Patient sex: M
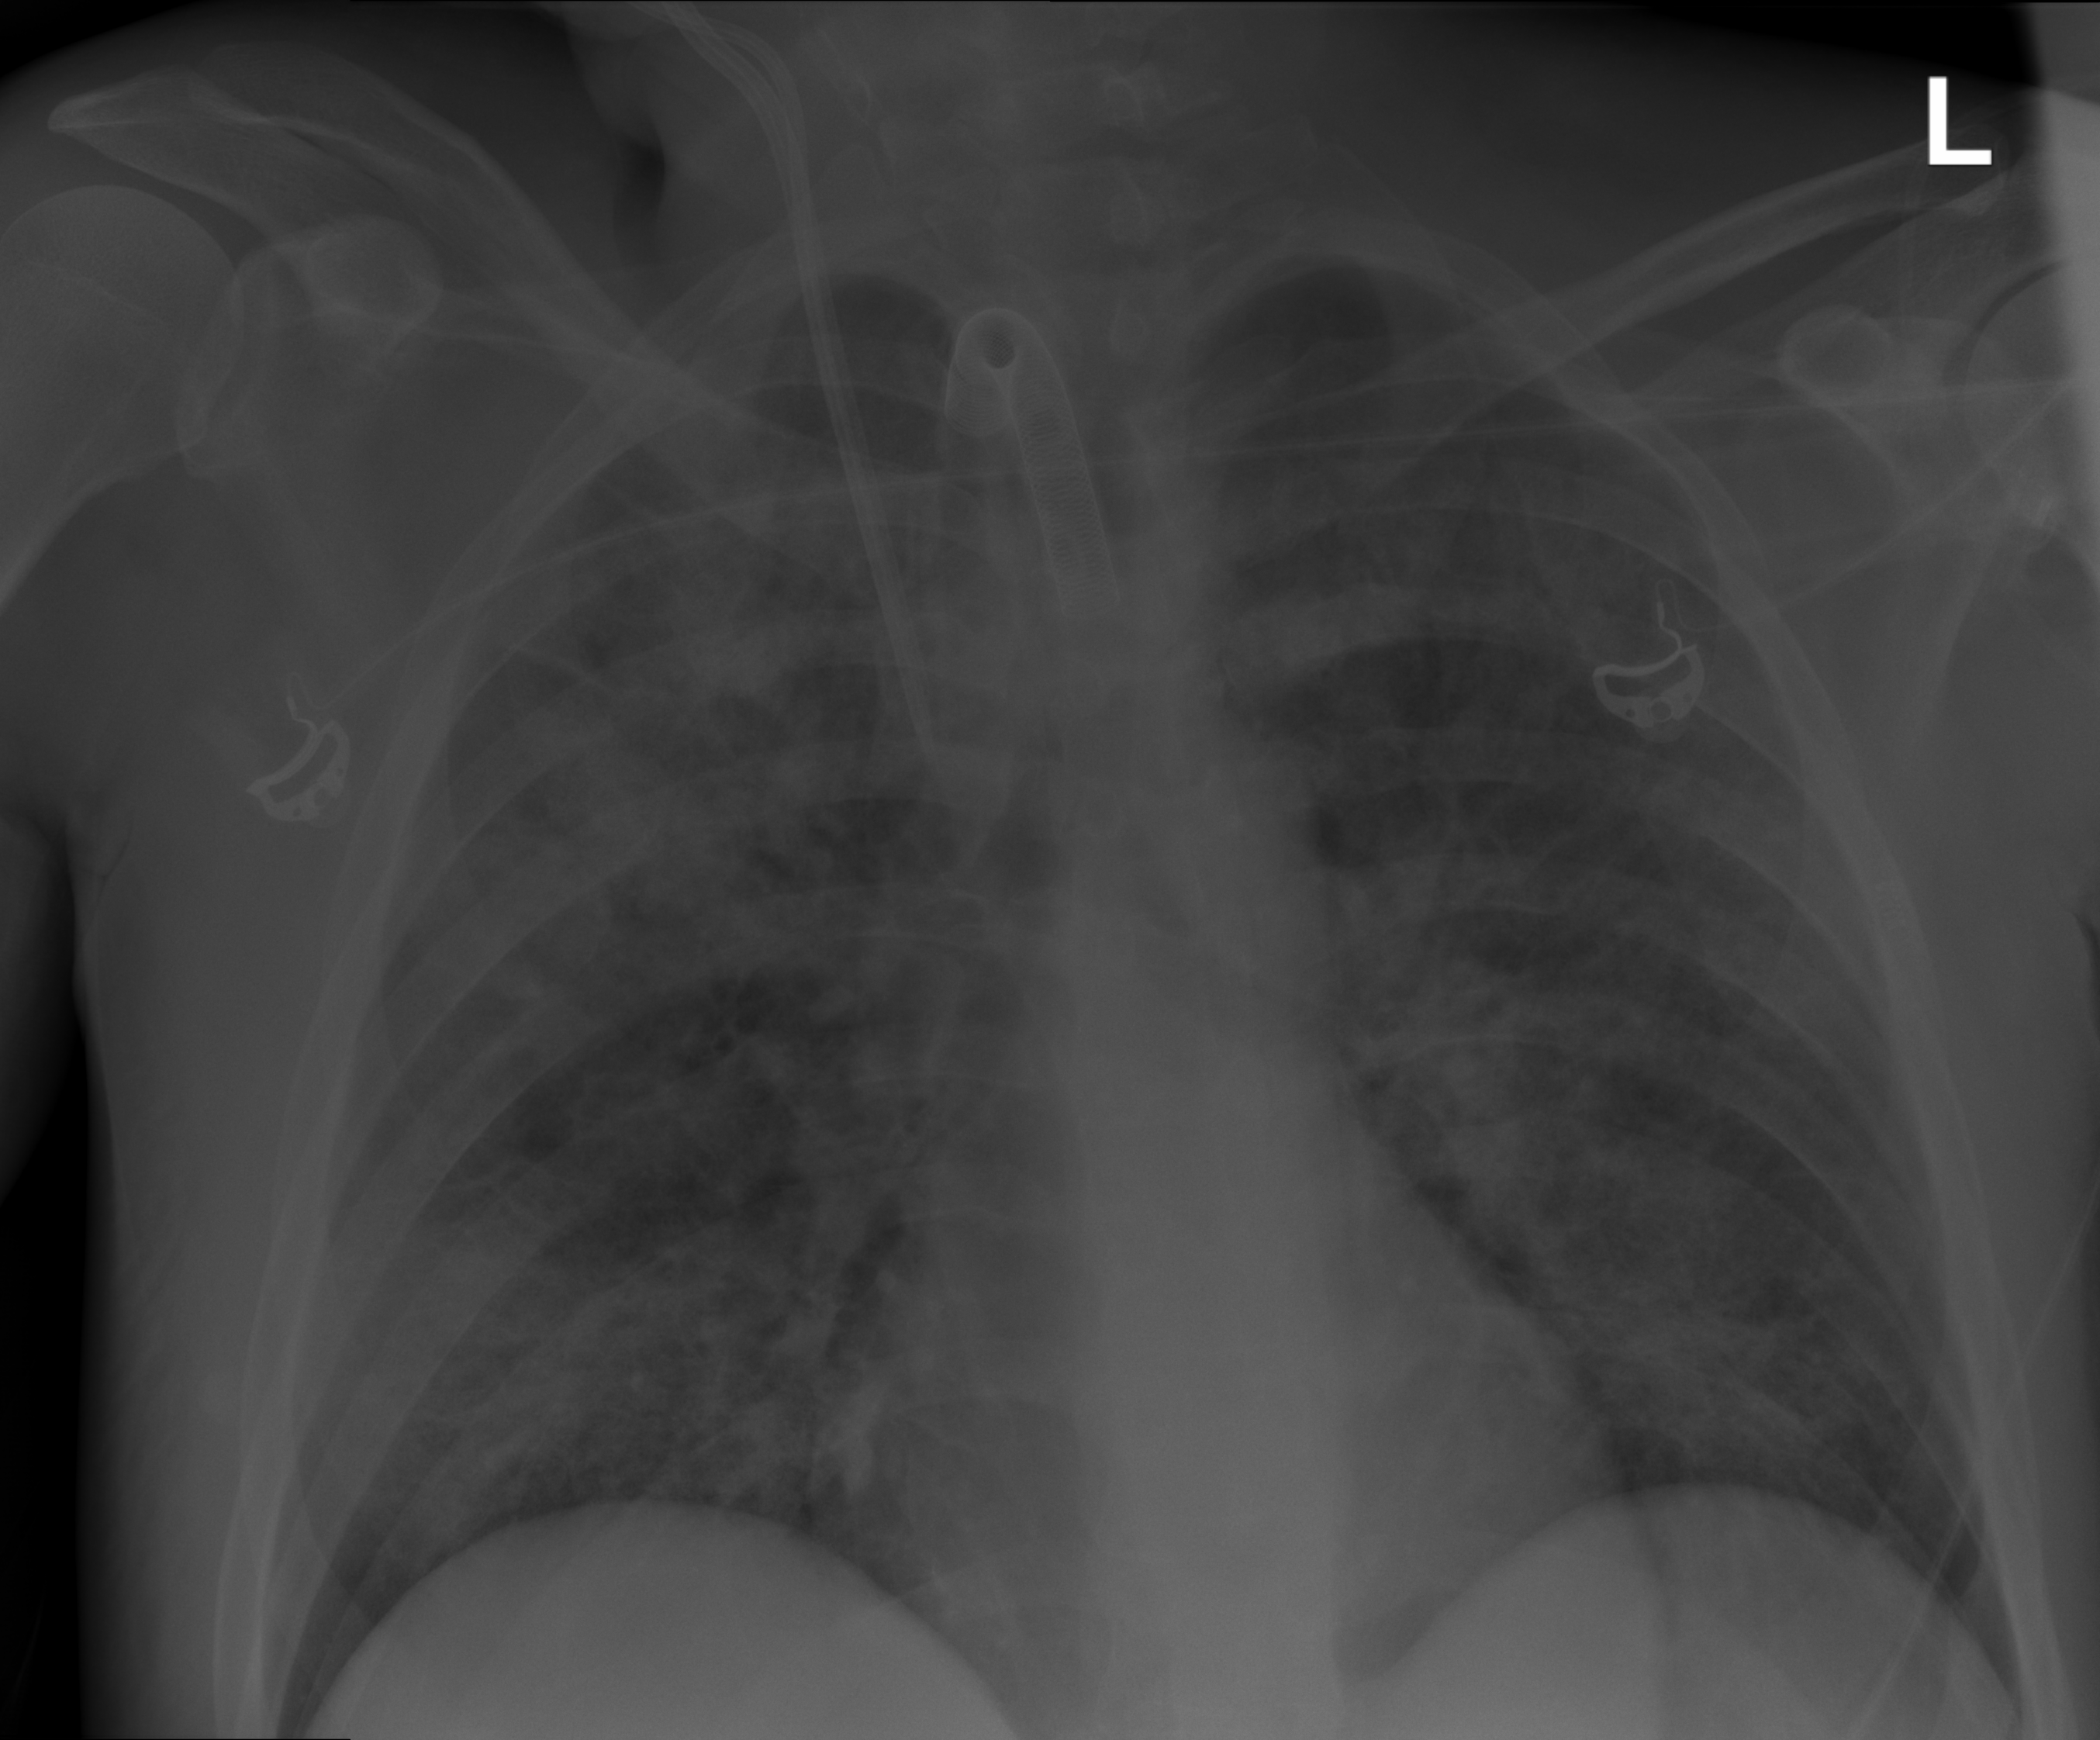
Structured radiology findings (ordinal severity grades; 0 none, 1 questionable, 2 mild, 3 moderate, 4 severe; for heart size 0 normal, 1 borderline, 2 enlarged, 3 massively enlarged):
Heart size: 0
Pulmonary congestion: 2
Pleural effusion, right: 0
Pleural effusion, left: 0
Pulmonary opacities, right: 3
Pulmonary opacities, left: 3
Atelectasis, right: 2
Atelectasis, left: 2